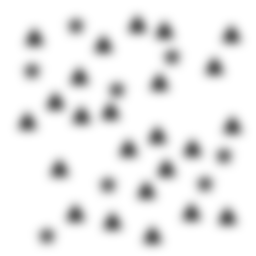
Squares: 0
Triangles: 24
Stars: 8
Total shapes: 32